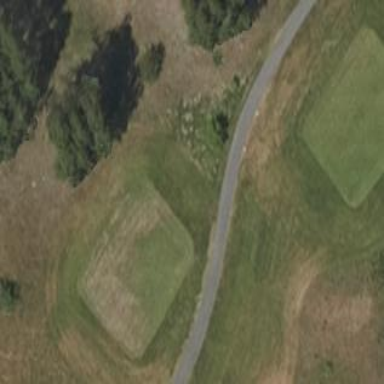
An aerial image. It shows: Golf tee.